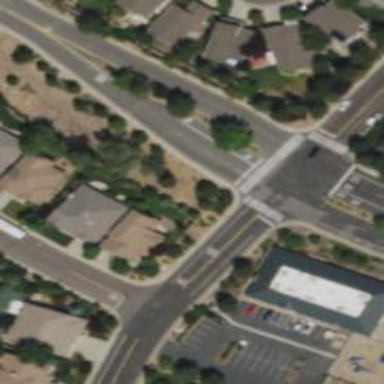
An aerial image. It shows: Tertiary road with asphalt surface. There is separate sidewalk along the road.